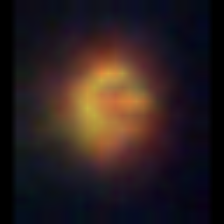
Taxon: NanoPlankton
Group: Other